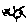
Label: sun